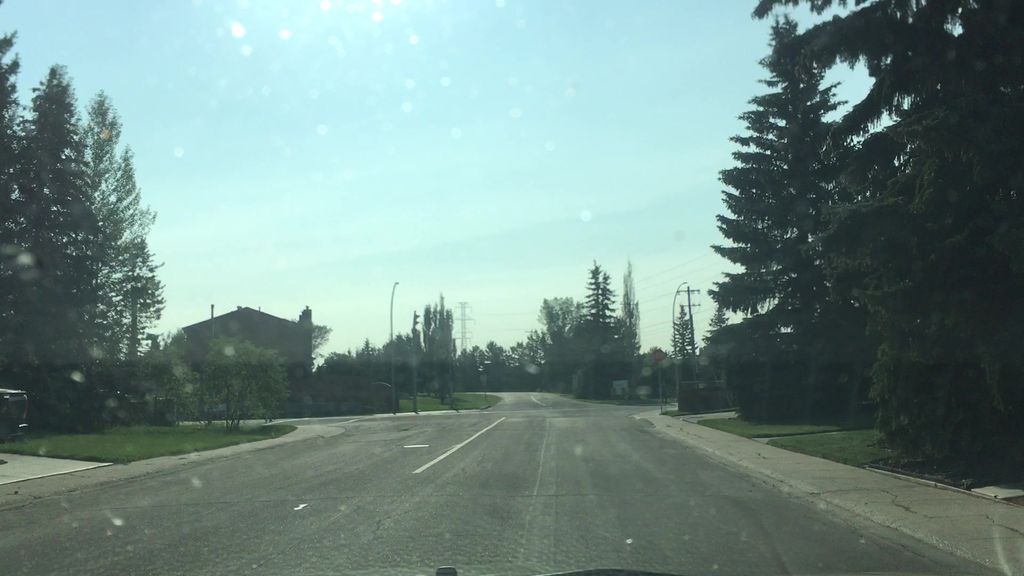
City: edmonton